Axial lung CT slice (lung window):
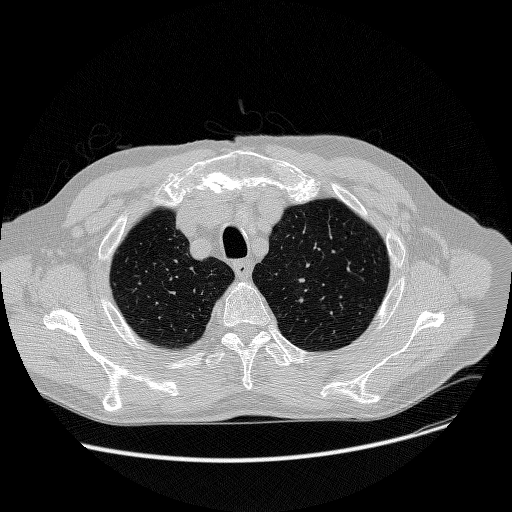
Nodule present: no